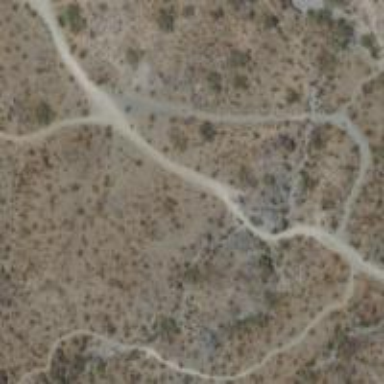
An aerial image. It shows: Hiking trail path.